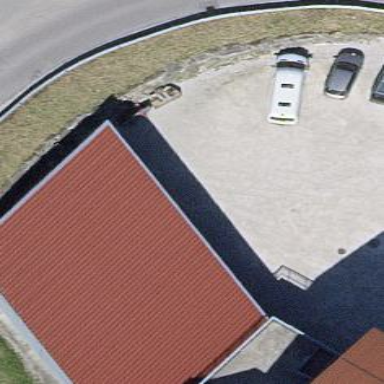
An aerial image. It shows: Gray shed with flat red roof.